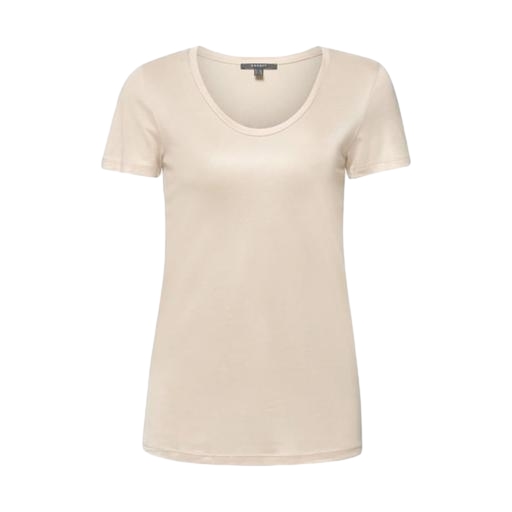
beige scoop tee, cream t-shirt, natural scoop neck tee, white background